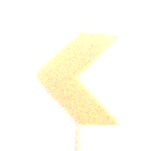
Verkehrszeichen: RichtungstafelnInKurvenKleinRechts
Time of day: SunriseSunset
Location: Outdoor (Nature)
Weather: PartlyCloudy
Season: NotSpecified
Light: Natural